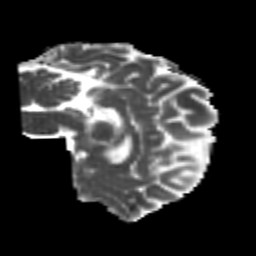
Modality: MD
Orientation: sagittal
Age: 26
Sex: male
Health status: healthy
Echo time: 0.074 s